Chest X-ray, PA view. Patient: 40 years old, sex M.
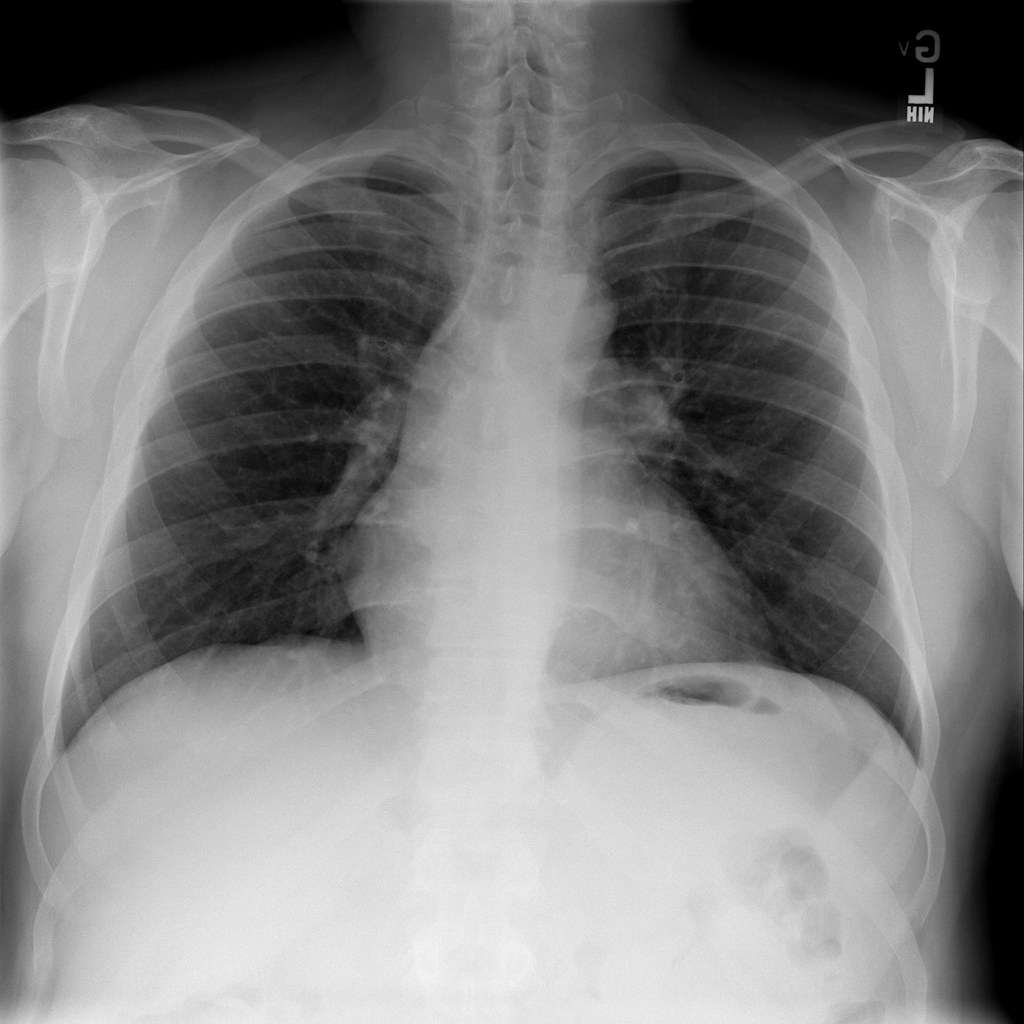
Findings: No Finding